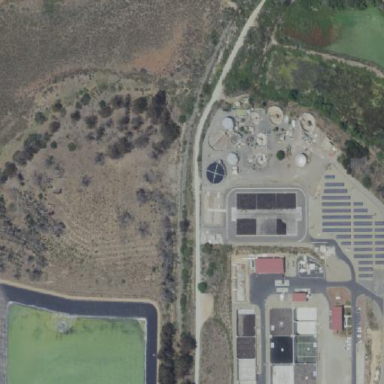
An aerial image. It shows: Wastewater plant.